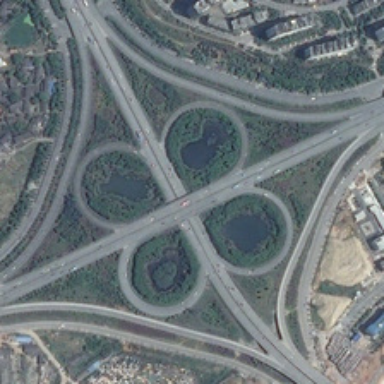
Many green trees are near a viaduct .